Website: walmart
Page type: newsletter-management
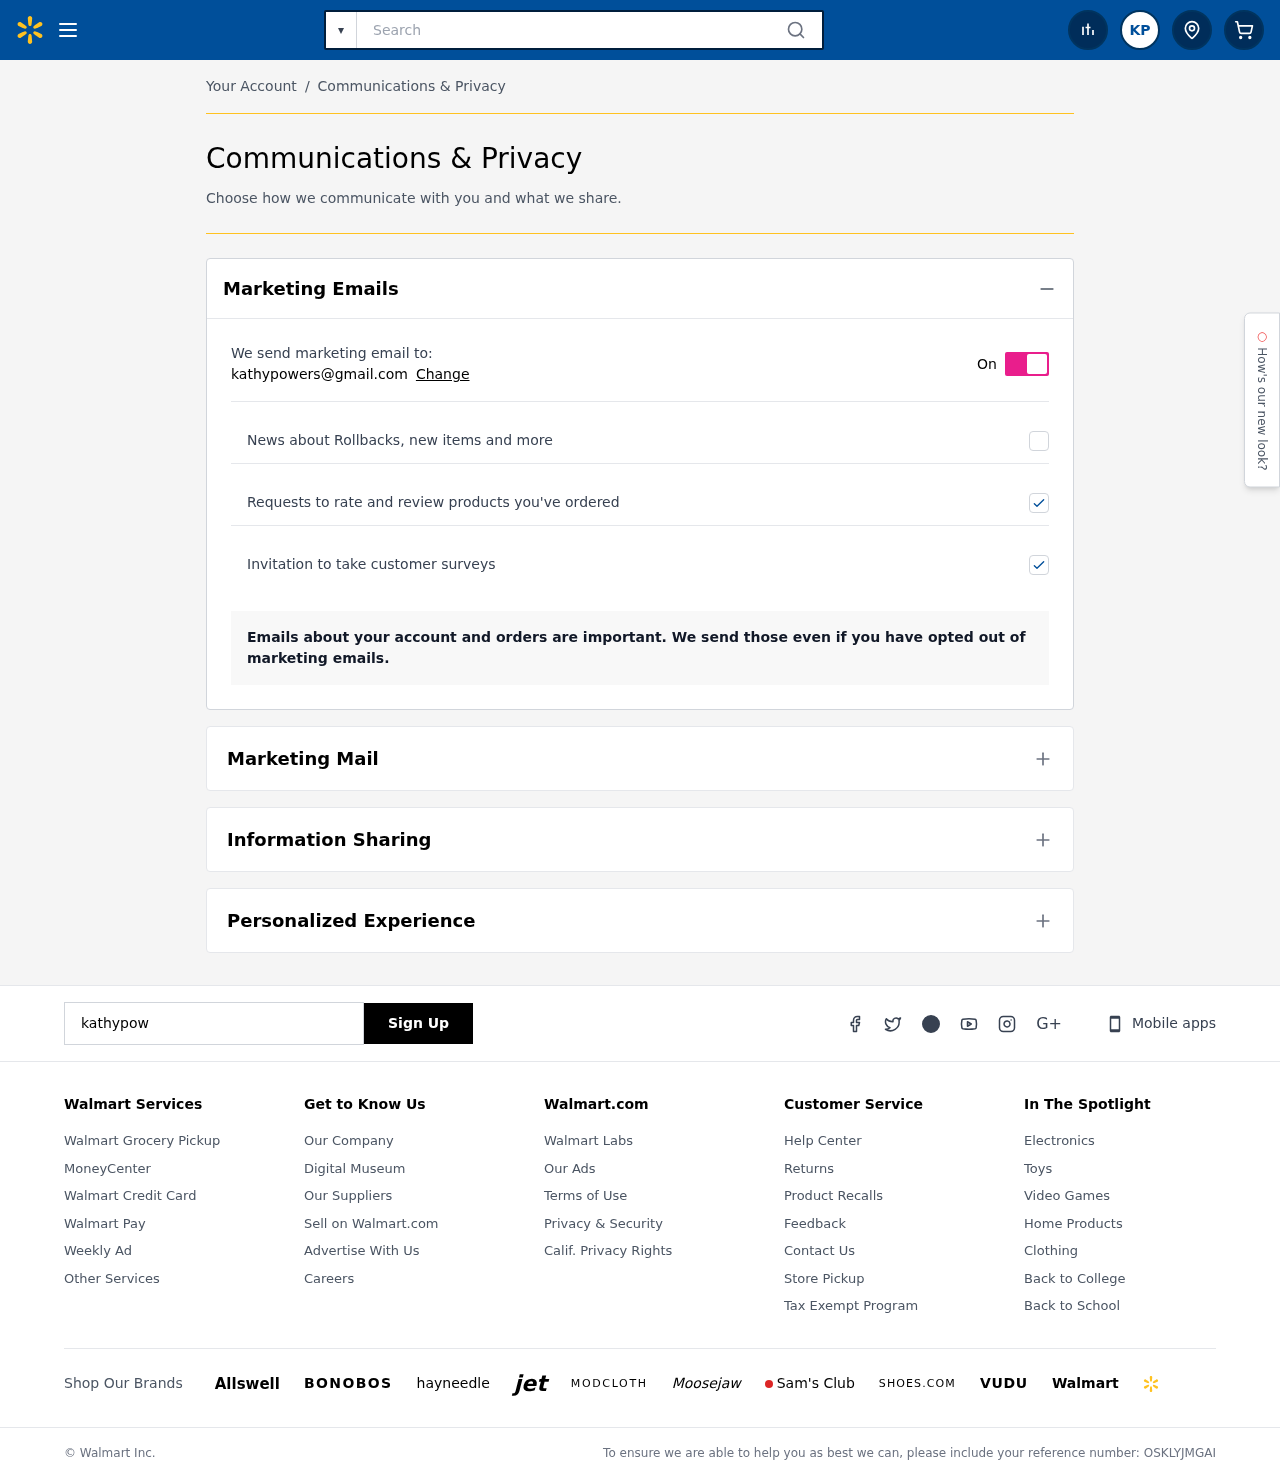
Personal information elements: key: PII_EMAIL
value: kathypowers@gmail.com
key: PII_INITIALS
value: KP
Search elements: key: HEADER_SEARCH
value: Search